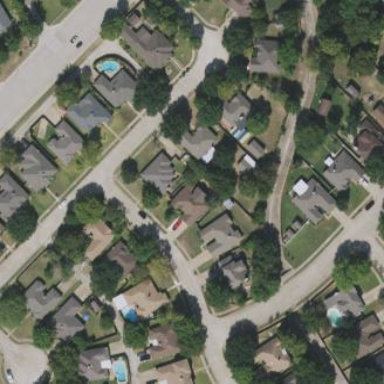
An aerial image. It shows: Residential area with individual plots.